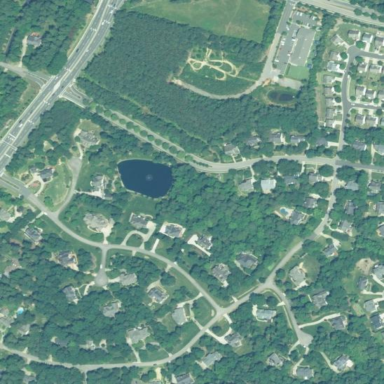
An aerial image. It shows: Residential area within neighborhood.